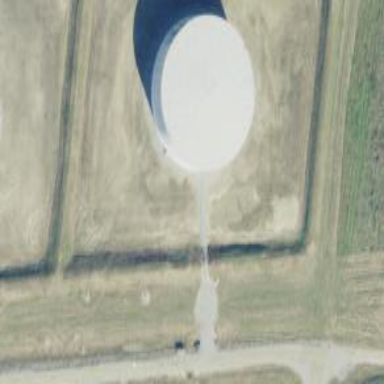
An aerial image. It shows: Storage tank which is man-made.